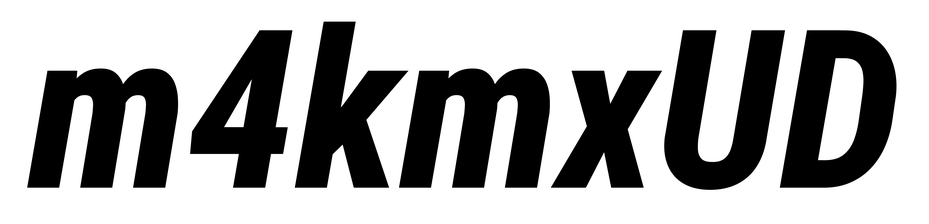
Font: Roboto-Italic_Condensed_ExtraBold_Italic